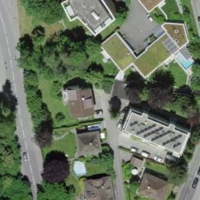
EUNIS habitat code: 55
Species observed at this site:
Corylus avellana
Symphoricarpos albus